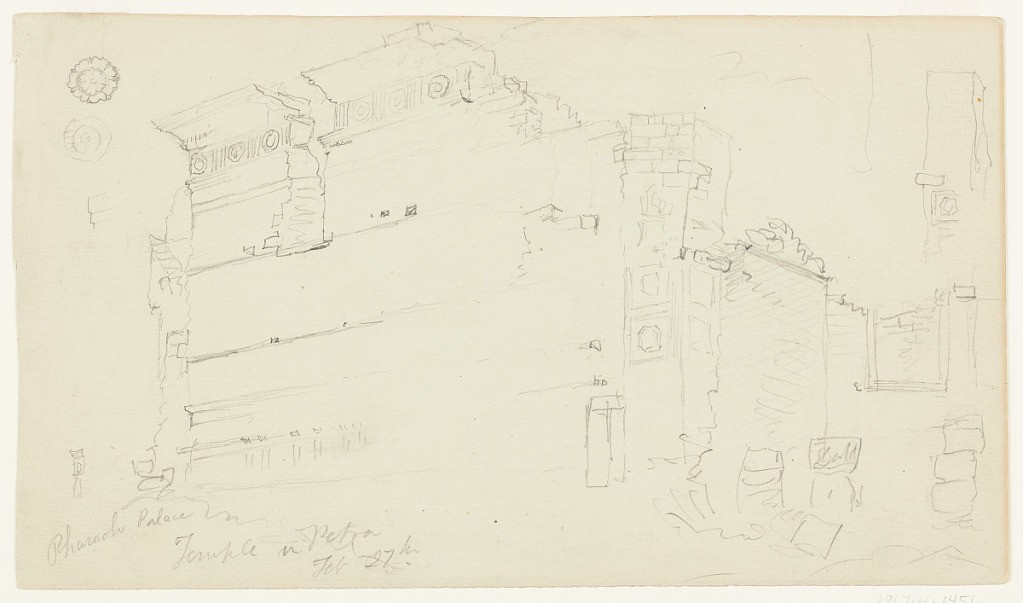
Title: Pharaoh's Palace, Petra, Jordan
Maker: Frederic Edwin Church, American, 1826–1900
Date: February 27, 1868
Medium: Graphite on light green wove paper; verso: graphite
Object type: Drawing
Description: Architecture sketch showing a view of the ancient temple in Petra called Qasr al-Bint, known to the artist as the Pharaoh's Palace. Viewed obliquely from the east, the temple's ruinous facade still has numerous details intact, including an entablature with medallion or rosette decorations. The temple is roughly rectilinear in shape and has a mostly flat eastern facade. The foremost pier at center right is decorated with octagons carved inside of squares. Details of rosettes are visible at upper left. Other ruinous architectural elements in the background at right.

Verso: Landscape and figure sketch showing a view of Bedouin camp with a tent in front of a distant mountain in the deserts of present-day Israel. In the foreground at center, a pitched tent is incompletely rendered, two figures beside the opening at right. To the right of the tent, a fire and a seated camel are visible. In the background, a large, rugged, triangular mountain has craggy spires jutting out from its left slope, indicating the layers of rock strata that comprise the mountain. A dark camel stands on its right slope.